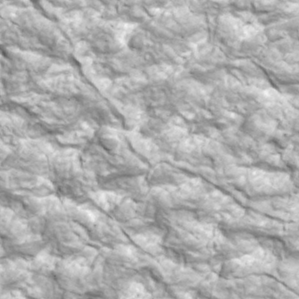
Label: non_frost